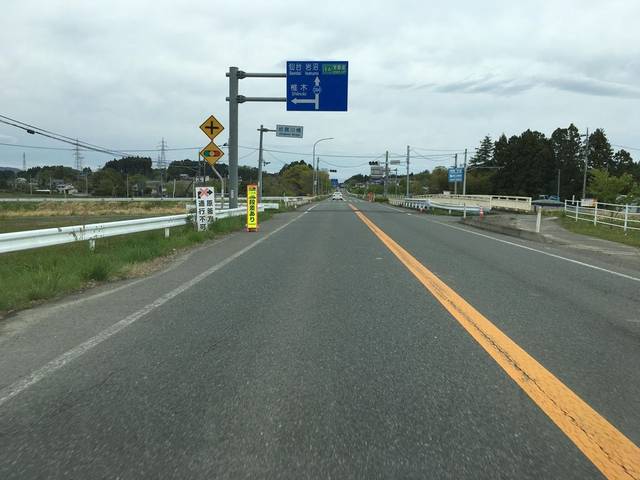
Region: Japan
Coordinates: 37.831, 140.919